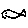
Label: fish